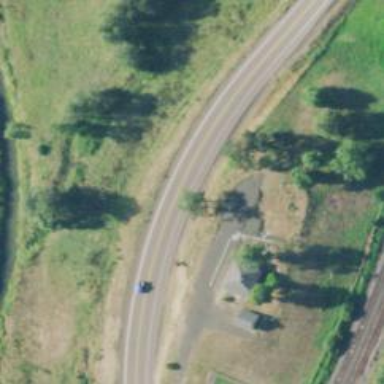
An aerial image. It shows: Secondary road.